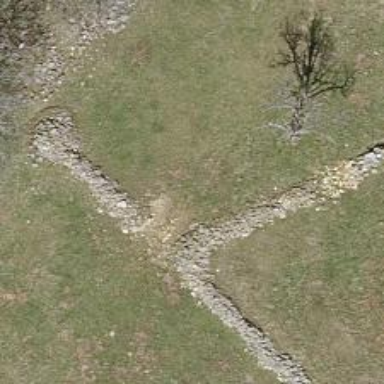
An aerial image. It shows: Dry stone wall barrier.